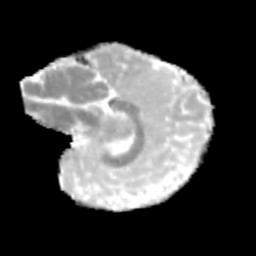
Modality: MD
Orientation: sagittal
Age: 12
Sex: male
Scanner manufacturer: siemens
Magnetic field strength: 3 T
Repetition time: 3.8 s
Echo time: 0.07 s